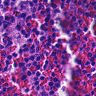
Metastatic tissue present: no